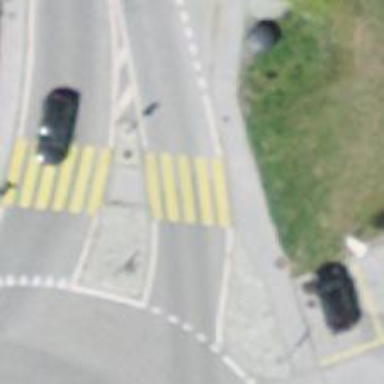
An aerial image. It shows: Zebra crossing with central island. The crossing is marked and uncontrolled.